The image is a continuous-wavelet scalogram (time versus scale) of a rotating-machine vibration signal. Diagnose the rotating machine from this image, choosing from: normal, misalignment, unbalance, looseness.
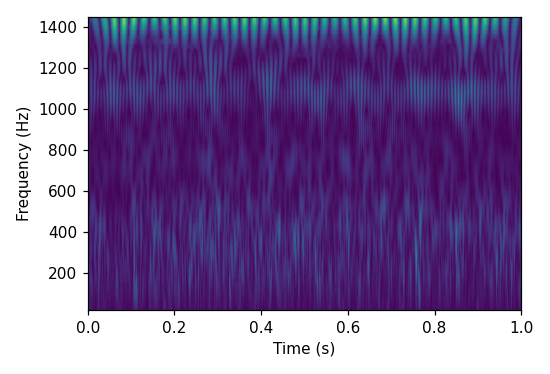
Answer: unbalance